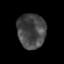
Tissue: prostate
Cell type: Epithelial cells
Senescence score: 0.3286
Nuclear area (px): 963
Mean DAPI intensity: 68.968